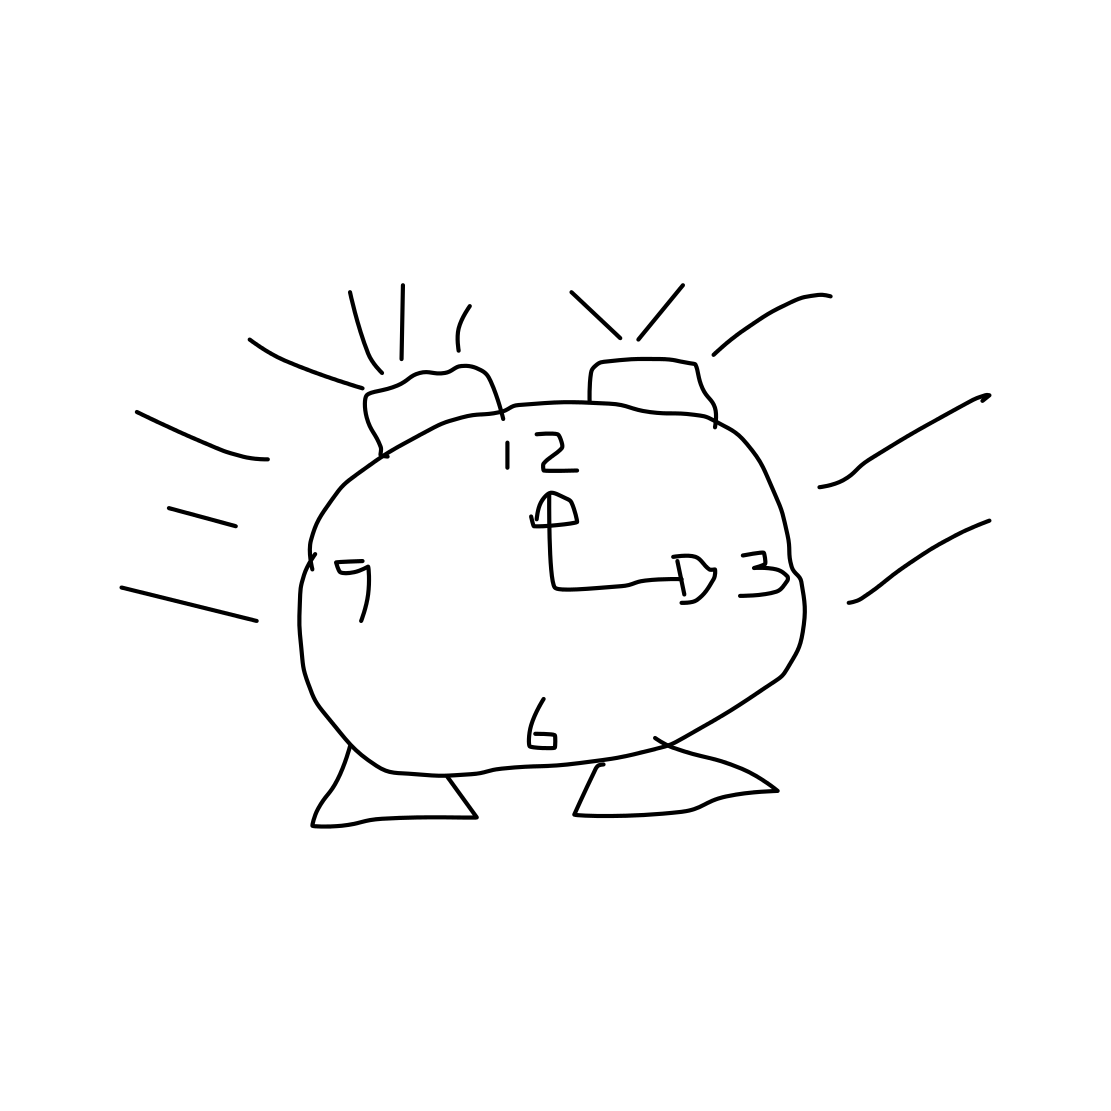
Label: alarm clock